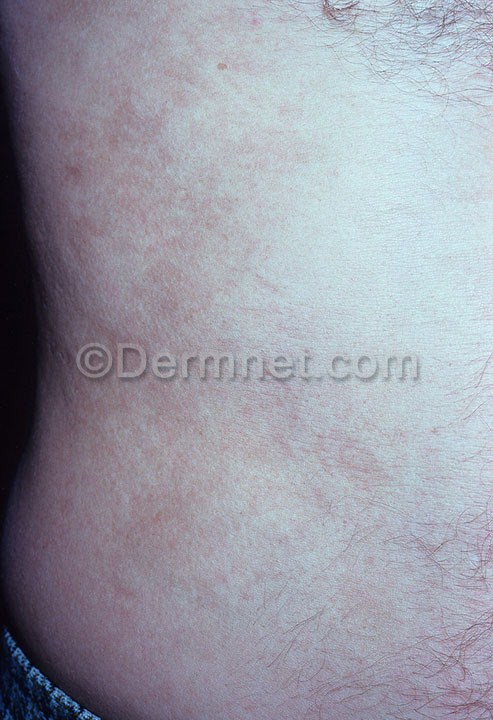
Disease: Systemic Disease